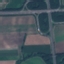
Land use / land cover class: Highway